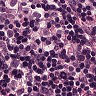
Metastatic tissue present: yes